Question: I have an image I want as the as the background of the border of my Qframe widget. I want the treewidget inside the frame to have a background color which takes precedent over the frame image. My attempt so far has got areas under the checkbox which arent styled by the parent/child treewidgetitems. How do I make all the background area within the frame border the same color?

'''
import PyQt5.QtGui
import PyQt5.QtWidgets
import PyQt5.QtCore
import sys
foods = [['Cookie dough', '5.2'],
['Hummus', '7.9'],
['Spaghetti', '9.92'],
['Dal makhani', '4.2'],
['Chocolate whipped cream', '1.2']]
class TreeWidget(PyQt5.QtWidgets.QTreeWidget):
def __init__(self, parent = None):
super().__init__(parent)
for product, price in foods:
parent = PyQt5.QtWidgets.QTreeWidgetItem([product])
parent.setBackground(0, PyQt5.QtGui.QBrush(PyQt5.QtGui.QColor('#e6dddc')))
parent.setFlags(parent.flags() | PyQt5.QtCore.Qt.ItemIsUserCheckable)
parent.setTextAlignment(PyQt5.QtCore.Qt.AlignLeft, PyQt5.QtCore.Qt.AlignLeft)
check_state = PyQt5.QtCore.Qt.Checked
parent.setCheckState(0, check_state)
child = PyQt5.QtWidgets.QTreeWidgetItem([price])
child.setBackground(0, PyQt5.QtGui.QBrush(PyQt5.QtGui.QColor('#e6dddc')))
parent.addChild(child)
self.addTopLevelItem(parent)
self.setRootIsDecorated(False)
self.setHeaderHidden(True)
self.expandAll()
class Section(PyQt5.QtWidgets.QWidget):
def __init__(self):
super().__init__()
self.setStyleSheet("QFrame {background-image: url('assets/wrap3.jpeg')}")
layout = PyQt5.QtWidgets.QGridLayout()
self.treeWidget = TreeWidget()
self.frame = PyQt5.QtWidgets.QFrame()
self.frame.setFrameShape(PyQt5.QtWidgets.QFrame.StyledPanel)
self.frame.setFrameShadow(PyQt5.QtWidgets.QFrame.Raised)
tree_layout = PyQt5.QtWidgets.QVBoxLayout(self.frame)
tree_layout.addWidget(self.treeWidget)
layout.addWidget(self.frame,0,0)
self.setLayout(layout)
if __name__ == '__main__':
app = PyQt5.QtWidgets.QApplication(sys.argv)
window = Section()
window.show()
sys.exit(app.exec_())
'''
<URL>
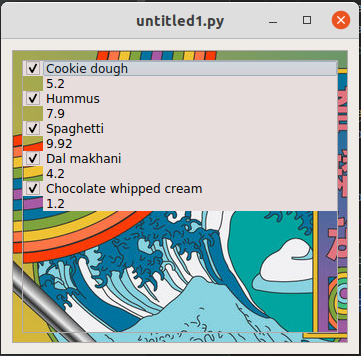
Answer: The problem is that QTreeWidget inherits from QFrame (the inheritance is QTreeWidget > QTreeView > QAbstractItemView > QAbstractScrollArea > QFrame), so your stylesheet is actually applied not only on the "container" frame, but on the tree view also.
The solution in this case is to properly use <URL>:
'''
self.setStyleSheet(".QFrame {background-image: url('assets/wrap3.jpeg')}")
'''
This will ensure that only QFrame widgets (and not QFrame subclasses) will have that background.
Setting the background color on the tree is a bit different, and it depends on the system/style in use: you could set the background for TreeWidget (your class) in the stylesheet, but that could create some issues in certain cases, most importantly for the checkboxes background.
An alternative is to change the palette for the 'Base' role, which is the color used for the background of item views (sometimes used also for the actual item background, others as color for them):
'''
palette = self.treeWidget.palette()
palette.setColor(palette.Base, PyQt5.QtGui.QColor(24, 143, 255))
self.treeWidget.setPalette(palette)
'''